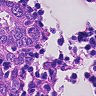
Metastatic tissue present: yes